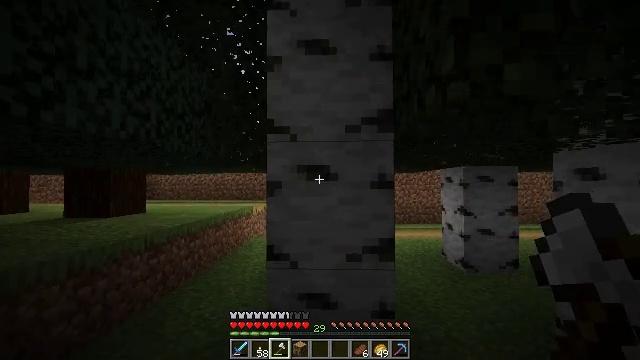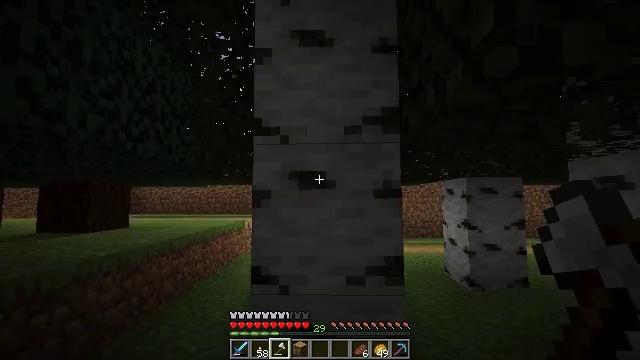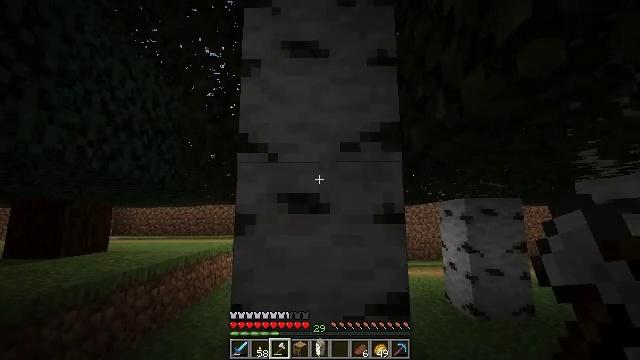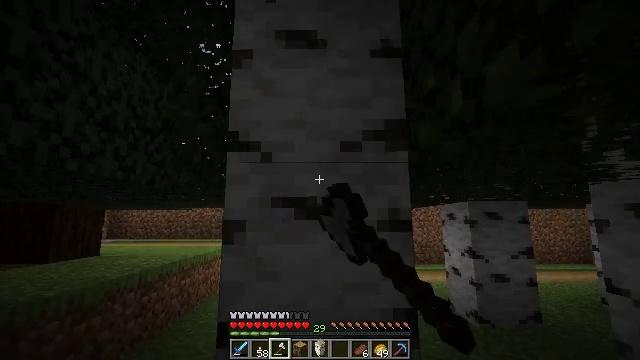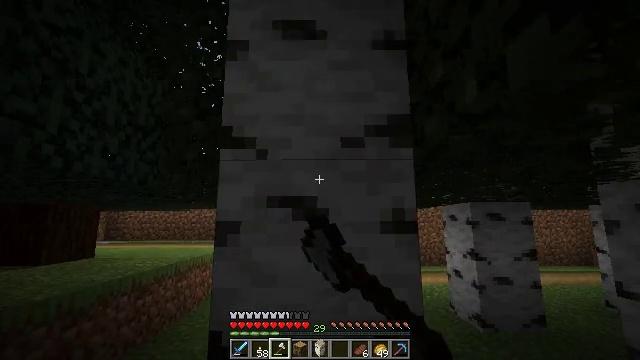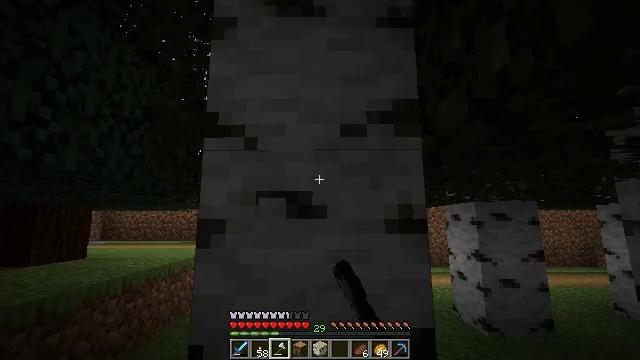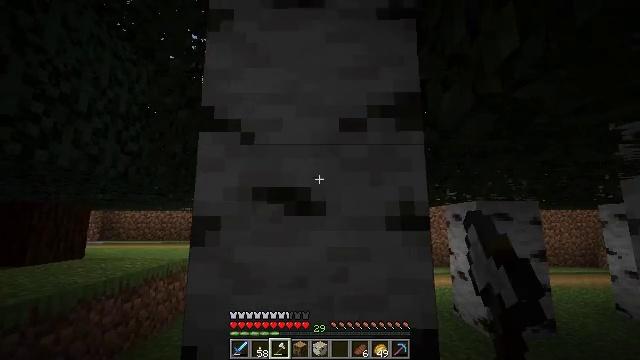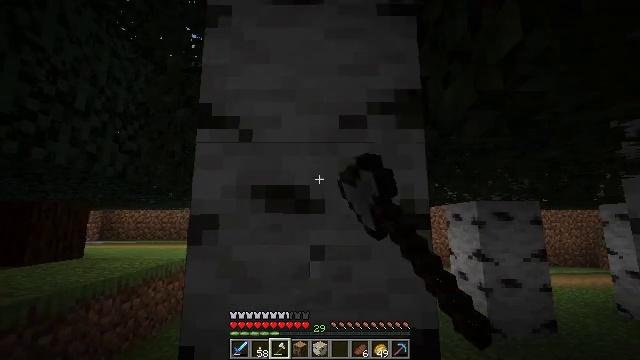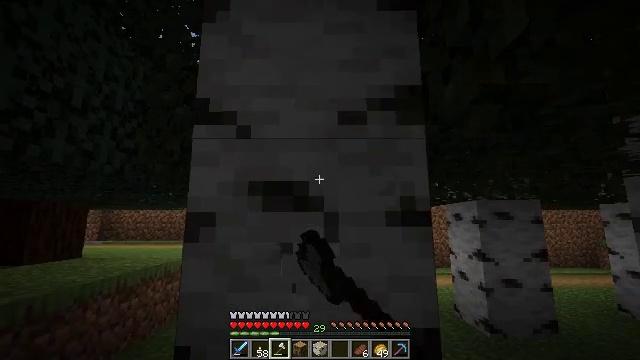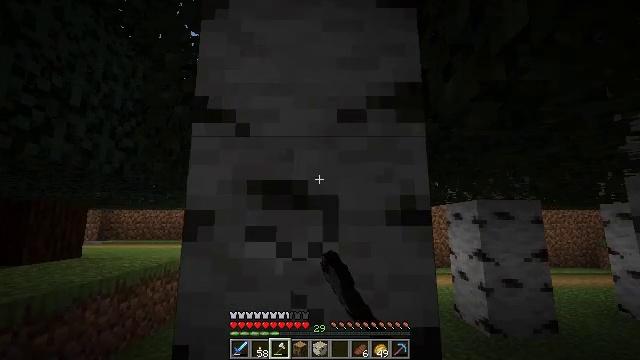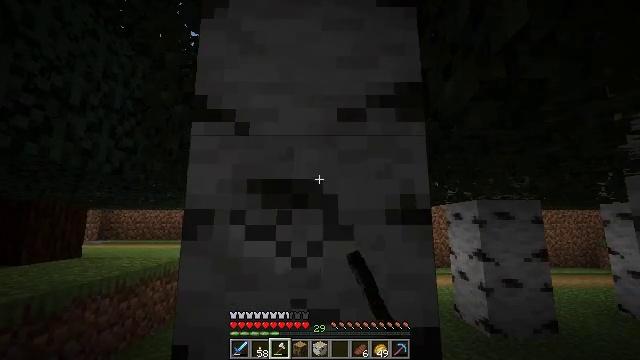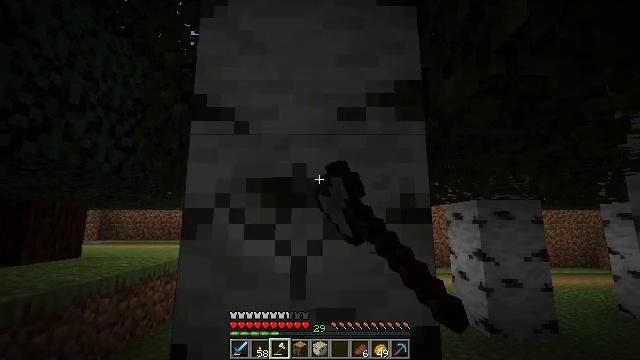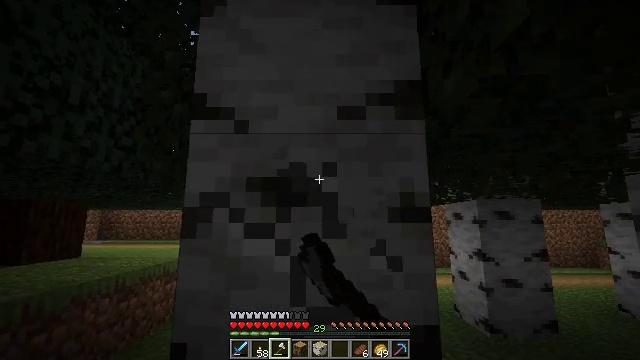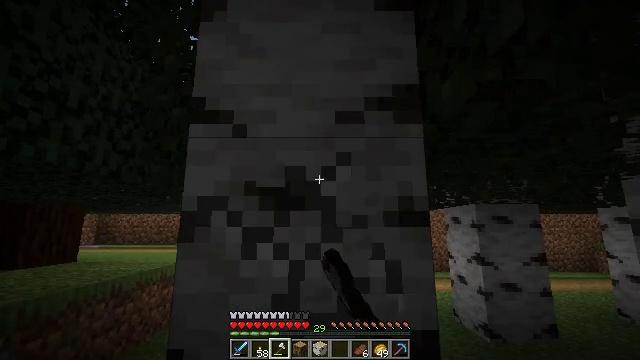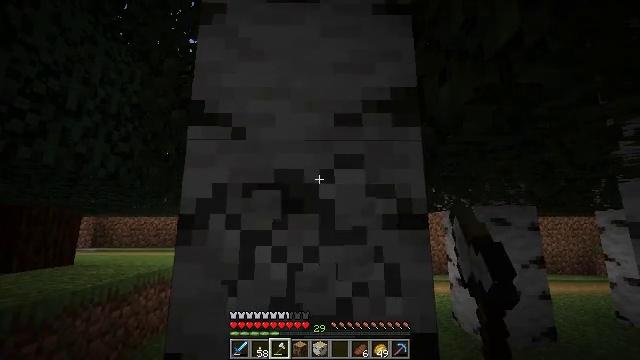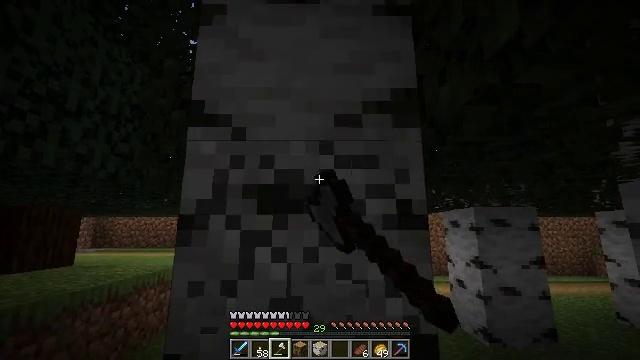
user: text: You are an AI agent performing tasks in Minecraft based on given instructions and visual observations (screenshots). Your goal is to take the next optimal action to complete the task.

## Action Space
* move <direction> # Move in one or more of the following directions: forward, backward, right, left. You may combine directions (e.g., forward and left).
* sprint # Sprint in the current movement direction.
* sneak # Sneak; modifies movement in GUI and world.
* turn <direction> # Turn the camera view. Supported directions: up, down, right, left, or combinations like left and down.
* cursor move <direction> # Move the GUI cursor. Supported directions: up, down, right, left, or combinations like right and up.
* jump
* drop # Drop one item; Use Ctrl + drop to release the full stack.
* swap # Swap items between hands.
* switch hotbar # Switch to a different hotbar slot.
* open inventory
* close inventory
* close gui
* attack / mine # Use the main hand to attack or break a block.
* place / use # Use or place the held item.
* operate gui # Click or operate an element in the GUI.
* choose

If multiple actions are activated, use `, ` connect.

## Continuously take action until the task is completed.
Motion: motion action
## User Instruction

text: Gather birch log for crafting.
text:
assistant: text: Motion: move forward, turn right and up
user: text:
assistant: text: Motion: move forward, turn right and up, attack / mine
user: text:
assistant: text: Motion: move forward, attack / mine
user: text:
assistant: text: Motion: attack / mine
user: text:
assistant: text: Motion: attack / mine
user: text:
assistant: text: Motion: attack / mine
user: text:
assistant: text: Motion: attack / mine
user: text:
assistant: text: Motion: attack / mine
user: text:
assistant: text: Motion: attack / mine
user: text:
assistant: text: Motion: attack / mine
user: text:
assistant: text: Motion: attack / mine
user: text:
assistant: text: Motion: attack / mine
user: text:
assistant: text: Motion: attack / mine
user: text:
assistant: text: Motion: attack / mine
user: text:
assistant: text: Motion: attack / mine
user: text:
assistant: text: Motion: attack / mine
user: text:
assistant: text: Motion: attack / mine
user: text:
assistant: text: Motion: attack / mine
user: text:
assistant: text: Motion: turn up, attack / mine
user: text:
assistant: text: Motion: move forward, turn up, attack / mine
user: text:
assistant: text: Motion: move forward, turn up, attack / mine
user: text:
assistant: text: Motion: move forward, turn up, attack / mine
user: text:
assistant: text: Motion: move forward, turn up, attack / mine
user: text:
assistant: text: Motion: move forward, turn up, attack / mine
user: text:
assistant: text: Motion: turn up, attack / mine
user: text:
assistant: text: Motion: turn up, attack / mine
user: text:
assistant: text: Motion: turn up, attack / mine
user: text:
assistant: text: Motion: turn up, attack / mine
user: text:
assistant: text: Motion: turn up, attack / mine
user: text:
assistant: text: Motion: turn up, attack / mine